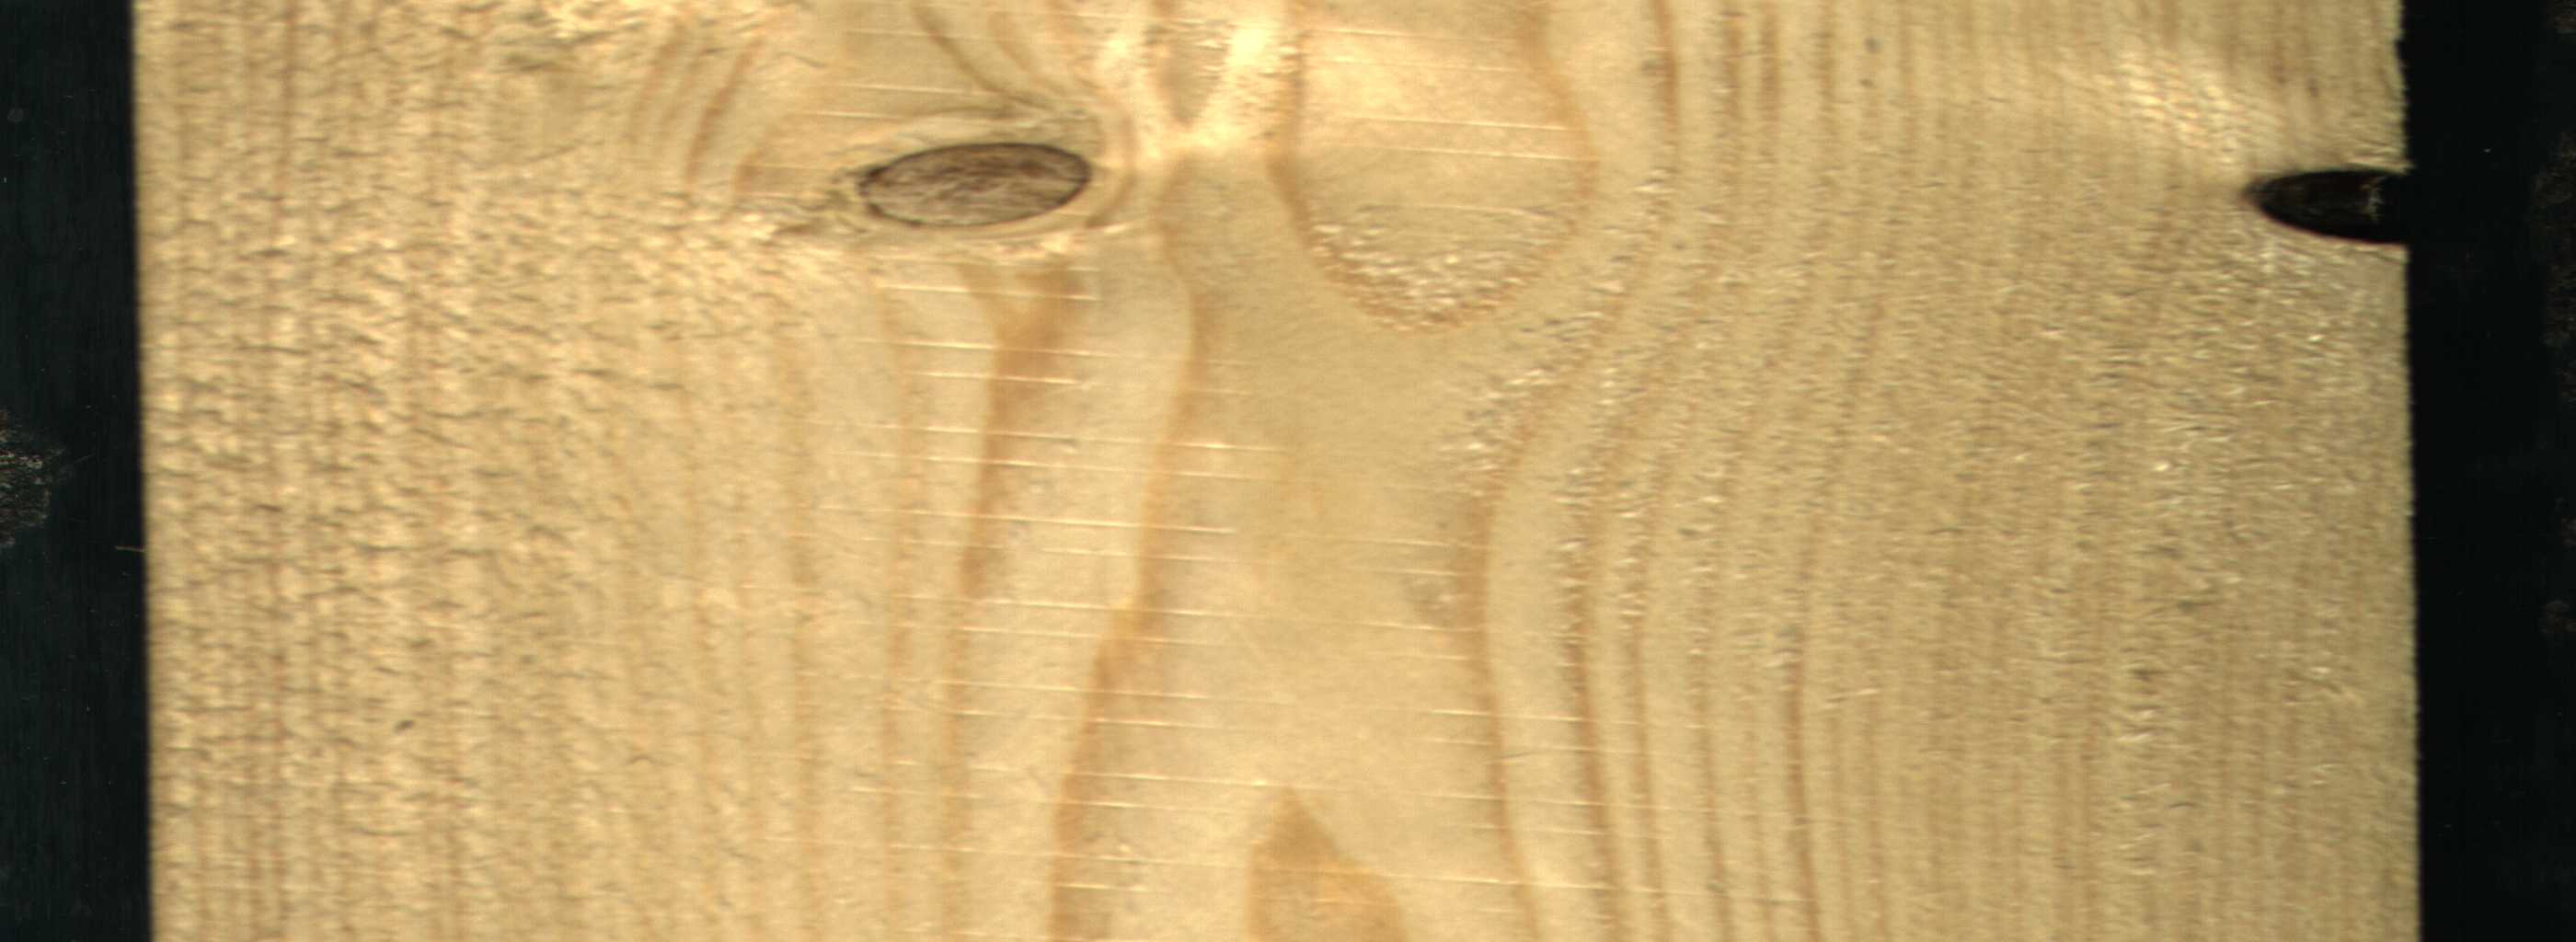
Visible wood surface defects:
Knot_missing
Dead_Knot